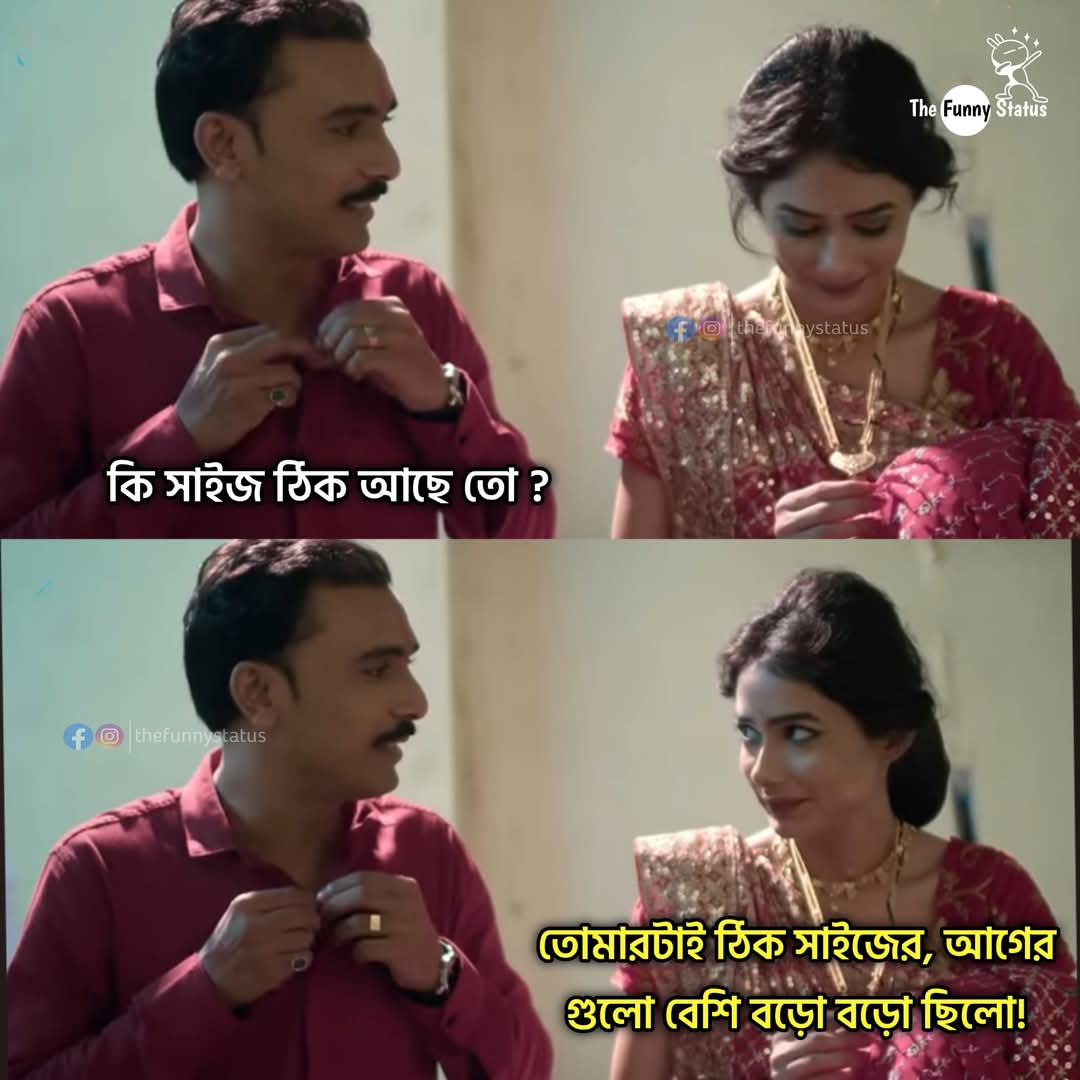
Text: কি সাইজ ঠিক আছে তো?
তোমারটাই ঠিক সাইজের, আগের গুলো বেশি বড়ো বড়ো ছিলো!
Label: Non Hate